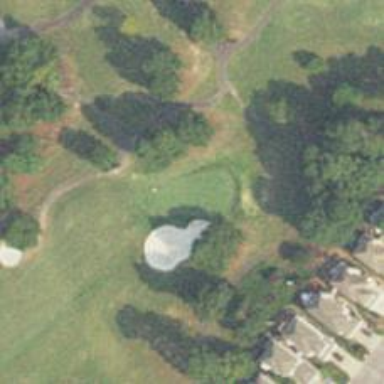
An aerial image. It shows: Golf hole.